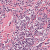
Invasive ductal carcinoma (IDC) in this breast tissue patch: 1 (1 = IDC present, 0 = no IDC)